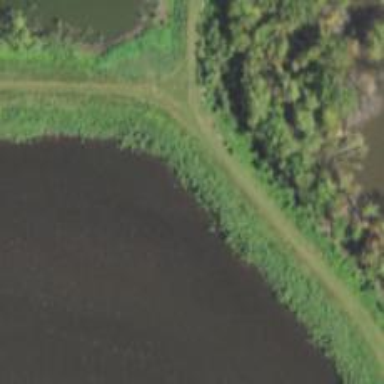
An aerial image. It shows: Service road along levee embankment.